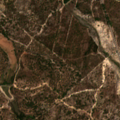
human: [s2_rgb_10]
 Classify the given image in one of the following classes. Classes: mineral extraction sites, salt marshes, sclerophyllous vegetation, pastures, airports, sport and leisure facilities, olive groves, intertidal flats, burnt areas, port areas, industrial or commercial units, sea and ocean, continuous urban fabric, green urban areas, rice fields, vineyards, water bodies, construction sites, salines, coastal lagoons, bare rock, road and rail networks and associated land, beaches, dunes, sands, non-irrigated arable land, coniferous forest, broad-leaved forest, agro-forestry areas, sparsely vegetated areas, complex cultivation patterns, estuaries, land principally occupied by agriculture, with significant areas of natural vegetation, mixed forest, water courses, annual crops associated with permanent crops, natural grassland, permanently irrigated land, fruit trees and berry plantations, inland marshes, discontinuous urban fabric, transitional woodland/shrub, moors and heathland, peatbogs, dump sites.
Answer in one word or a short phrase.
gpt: pastures, broad-leaved forest, mixed forest, transitional woodland/shrub